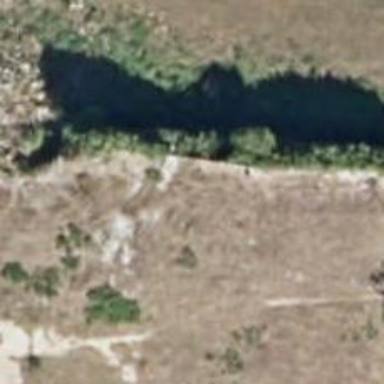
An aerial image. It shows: Retaining wall.